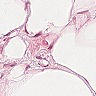
Metastatic tissue present: no